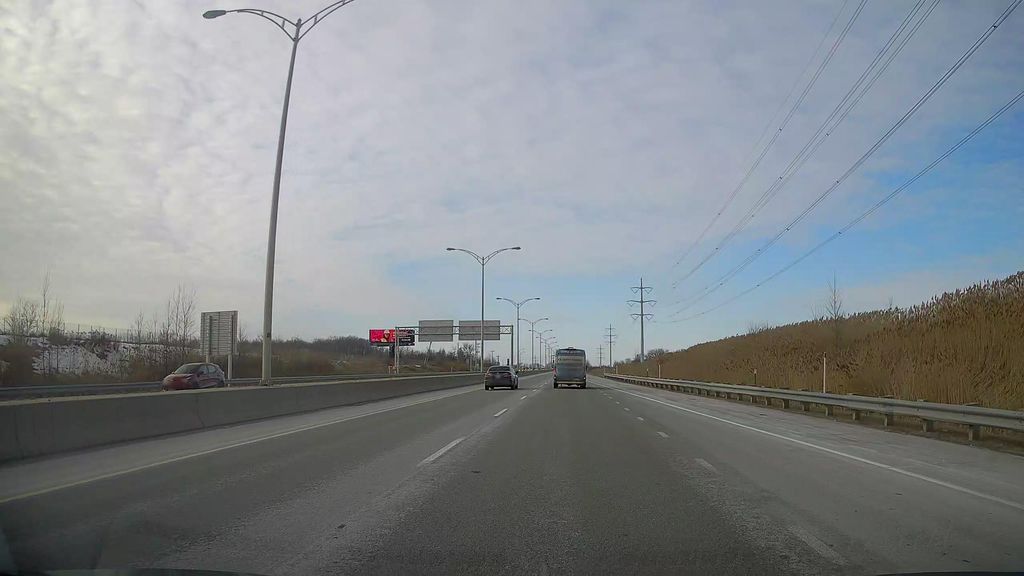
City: montreal